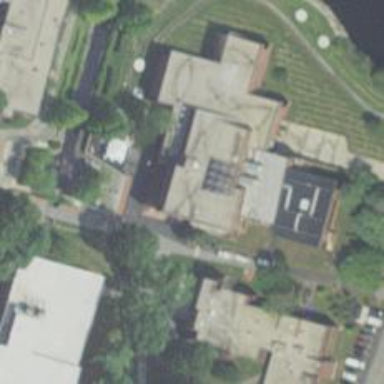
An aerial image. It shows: University building.